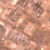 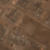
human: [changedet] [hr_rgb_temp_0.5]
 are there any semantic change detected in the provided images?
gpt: No changes to mention.